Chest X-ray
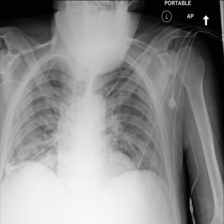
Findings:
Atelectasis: negative
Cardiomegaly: negative
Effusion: negative
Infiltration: negative
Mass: negative
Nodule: positive
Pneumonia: negative
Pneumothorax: negative
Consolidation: negative
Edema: negative
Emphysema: negative
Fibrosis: negative
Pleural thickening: negative
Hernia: negative